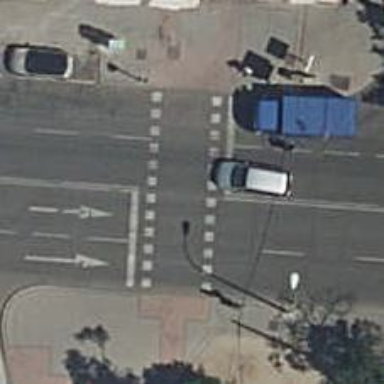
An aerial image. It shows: Road crossing with traffic signals.